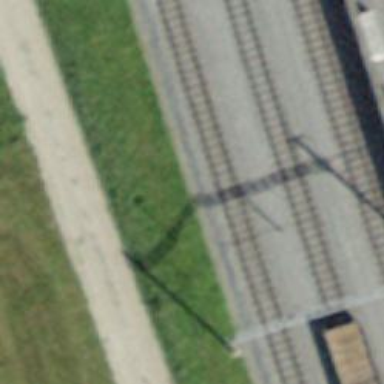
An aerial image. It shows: Narrow-gauge railway service yard with 1 track. The railway is electrified with contact line.